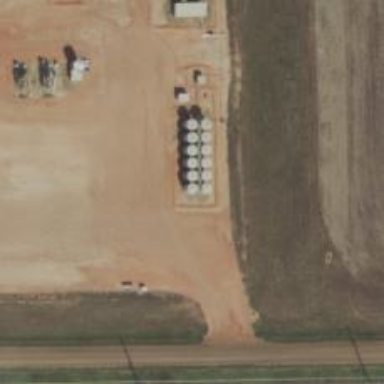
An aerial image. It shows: Storage tank that is man-made.